Question: If you drag and drop a few elements, you will notice the margin between some of the elements becomes thinner. How can I fix this?
<URL>

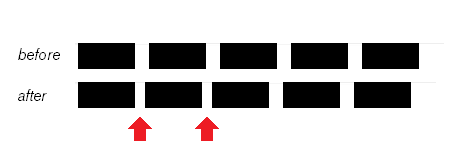
Answer: See, the 'LI' has a property of 'display: inline;', which will count the spaces too. Replace it with 'float: left;' and it would work.
'''
#sortable1 li, #sortable2 li {margin: 0 5px 5px 5px; padding: 5px; font-size: 1.2em; width: 50px; float: left; list-style-type:none; background:black; }
'''
I changed 'width: 50px; float: left;'.
<URL>